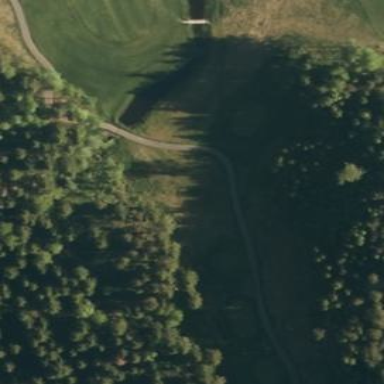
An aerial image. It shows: Area of rough grass used for golf.